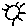
Label: sun